Question: PHP versione 5.2.*
my function not working :/
images in server, in folder: /public_html/gallery/images

'''
<?php
foreach(glob('gallery/images/*', GLOB_NOSORT) as $image)
{
echo "Filename: " . $image . "<br />";
}
?>
'''
any help? what im doing wrong?
error i get is : Warning: Invalid argument supplied for foreach() in /home/a9773555/public_html/gallery/index.php on line 2
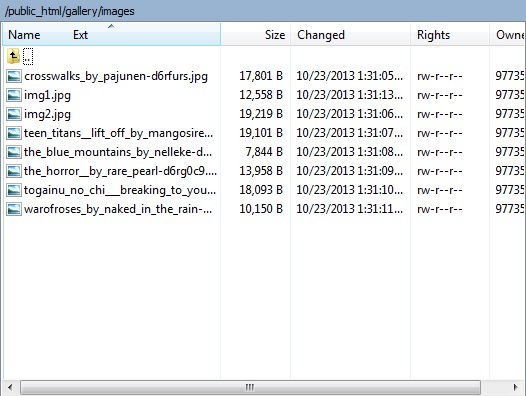
Answer: The problem looks you have put your php file in gallery folder...
/home/a9773555/public_html/gallery/index.php on line 2
if that is the case (if you put index.php in gallery) then try the following:
'''
<?php
foreach(glob('images/*', GLOB_NOSORT) as $image)
{
echo "Filename: " . $image . "<br />";
}
?>
'''
Or do the following,
Put your index.php in your /home folder. then...
'''
<?php
foreach(glob('a9773555/public_html/gallery/images/*', GLOB_NOSORT) as $image)
{
echo "Filename: " . $image . "<br />";
}
?>
'''
Give it a try. and let me know...